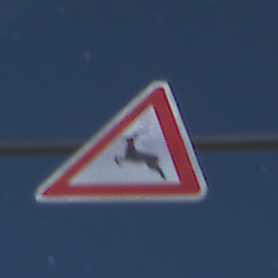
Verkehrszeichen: WildwechselRechts
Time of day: Night
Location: Outdoor (Nature)
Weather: PartlyCloudy
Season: NotSpecified
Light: Natural